Current action and preconditions to check: trajectory_clear

Your task: For each precondition in the list above, predict whether it will hold at this action.

Consider the current scene as observed from the mobile robot's camera, and analyze the predicted future states of all dynamic agents (e.g., people, animals, vehicles, or any moving entities) within the NEXT SECOND.

IMPORTANT: Only answer "very likely" if you are absolutely certain—based on strong, clear evidence—that a dynamic agent will violate the precondition in the predicted future state. Do NOT answer "very likely" for unlikely, ambiguous, or low-probability risks.

Ask yourself for each precondition: Is there a high probability, with clear and convincing evidence, that the predicted future states of any dynamic agent will interfere with the predicted future state of the currently executing action within the NEXT SECOND, causing that precondition to fail?

Assess the risk level based on these predictions. Use "likely" or "very likely" if motions create a clear risk of interference.

Use "neutral" or "improbable" if agents are nearby but their predicted paths are clearly diverging or non-conflicting.

Failure Risk Categories: "very improbable", "improbable", "neutral", "likely", "very likely"

Answer Format: Output ONLY the probability_of_failure value from these categories: "very improbable", "improbable", "neutral", "likely", "very likely"

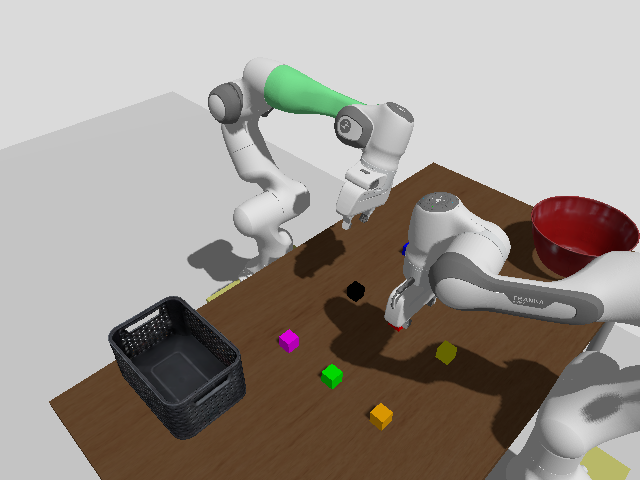

Answer: very improbable